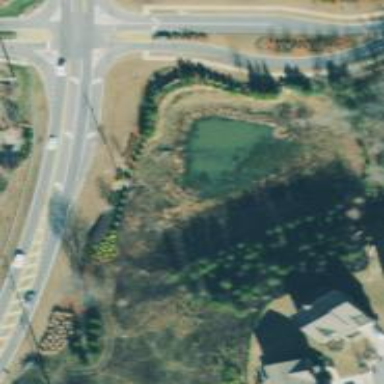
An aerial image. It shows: Detention basin filled with water.